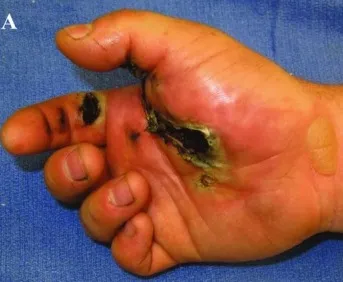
Two views of the right hand.
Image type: medical_photograph (skin_photograph)